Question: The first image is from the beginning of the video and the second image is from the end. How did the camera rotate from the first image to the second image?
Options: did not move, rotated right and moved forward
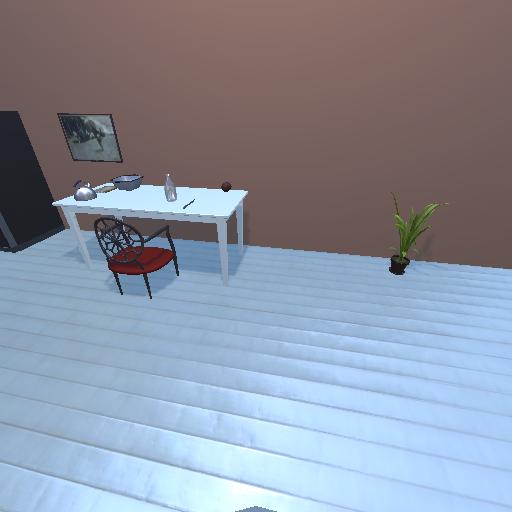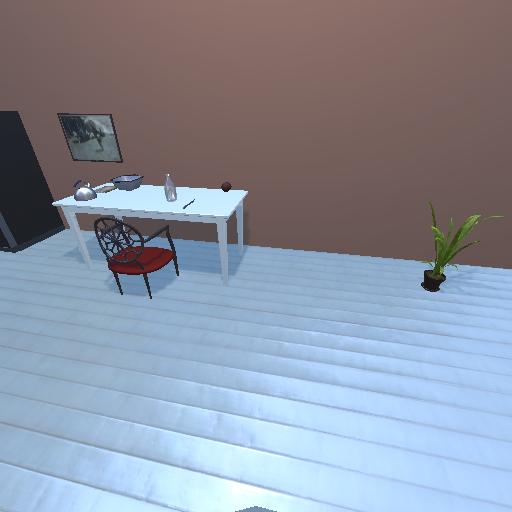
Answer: did not move